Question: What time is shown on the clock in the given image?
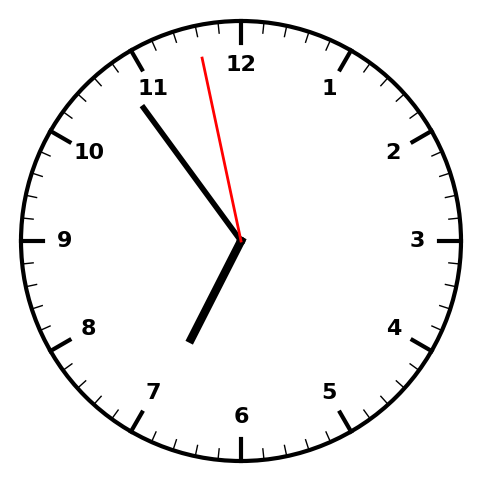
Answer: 06:53:58